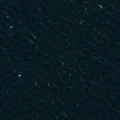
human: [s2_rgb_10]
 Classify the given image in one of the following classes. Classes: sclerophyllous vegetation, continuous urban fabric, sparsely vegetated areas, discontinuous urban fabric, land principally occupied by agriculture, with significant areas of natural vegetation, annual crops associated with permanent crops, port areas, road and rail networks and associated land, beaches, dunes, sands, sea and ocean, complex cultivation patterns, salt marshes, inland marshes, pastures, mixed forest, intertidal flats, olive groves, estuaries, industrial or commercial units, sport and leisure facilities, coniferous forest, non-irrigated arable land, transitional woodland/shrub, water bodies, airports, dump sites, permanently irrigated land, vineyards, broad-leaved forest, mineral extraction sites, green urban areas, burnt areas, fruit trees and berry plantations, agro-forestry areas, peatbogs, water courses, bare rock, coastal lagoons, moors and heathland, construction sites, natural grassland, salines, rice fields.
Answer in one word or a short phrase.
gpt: sea and ocean